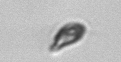
Label: Cryptophyta